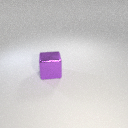
large purple metal cube